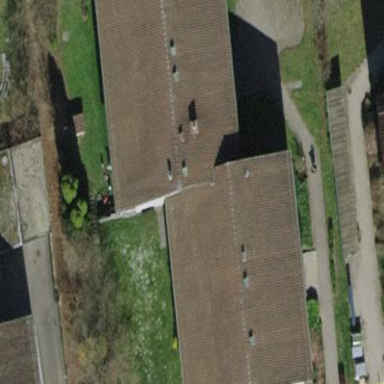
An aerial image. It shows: Building with tiled roof.